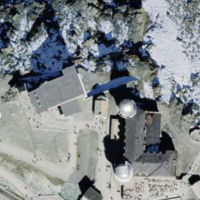
EUNIS habitat code: 48
Species observed at this site:
Marmota marmota
Oenanthe oenanthe
Achillea erba-rotta
Montifringilla nivalis
Turdus viscivorus
Arnica montana
Prunella collaris
Achillea nana
Saxicola rubetra
Milvus migrans
Phoenicurus ochruros
Pyrrhocorax graculus
Saxifraga oppositifolia